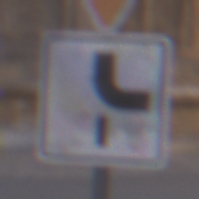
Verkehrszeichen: VerlaufVorfahrtsstrasse10
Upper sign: VorfahrtGewaehren
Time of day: SunriseSunset
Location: Outdoor (Urban)
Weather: PartlyCloudy
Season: NotSpecified
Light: Natural